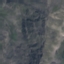
Land use / land cover class: HerbaceousVegetation